Question: I have this code. I've done this for years now but I'm stumped with the result of this example. The purpose is to make the text box visible and put the contents of the clicked SPAN tag in it.
'''
document.onclick = CaptureClickedElement;
function CaptureClickedElement(e)
{
var EventElement;
if(e==null)
EventElement = event.srcElement;// IE
else
EventElement = e.target;// Firefox
if( EventElement.tagName == "SPAN")
{
document.getElementById("divTXT").style.display="";
document.getElementById("txt").value = document.getElementById("Span1").innerHTML;
alert(document.getElementById("Span1").innerHTML)
}
}
'''
Strangely though, it DOES show the contents but also shows open/close SPAN tags at the end of it. If I alert ther results, the same thing is shown.
Please find the attached screen shot of it here.

Does anyone have an idea of why this is happening?
Thanks!
Here is the HTML (copied from comments by mplungjan)
'''
<style type="text/css">
#divOuter {
width: 100px;
height: 70px;
border: 1px solid blue;
float: left;
}
</style>
<body>
<div>
<form name="frm" method="post" action="">
<div id="divTXT" style="display:none">
<input type="text" id="txt" name="txt" value="" size="30" />
</div>
</form>
</div>
<div id="divOuter">
<span id="Span1">hi, this is a test.<span>
</div>
</body>
'''
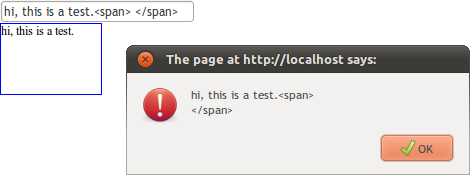
Answer: Structure problem:
'''
<span id="Span1">hi, this is a test.<span>
'''
Note the absence of a proper close to the span.